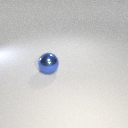
large blue metal sphere